Field crop: maize
Growth stage: 2
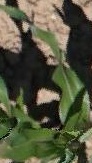
Species: maize